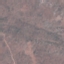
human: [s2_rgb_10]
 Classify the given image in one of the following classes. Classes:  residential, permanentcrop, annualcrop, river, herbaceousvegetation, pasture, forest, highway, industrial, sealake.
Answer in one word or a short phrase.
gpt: HerbaceousVegetation